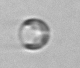
Label: Thalassiosira